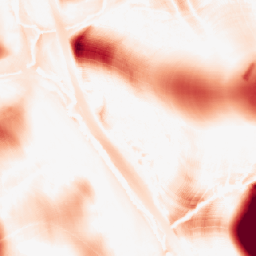
Category: morphological
Decomposition family: tophat
Decomposition parameters: size: 50
mode: white
Upsampling method: area
Upsampling parameters: scale: 4
Upsampling scale: 4